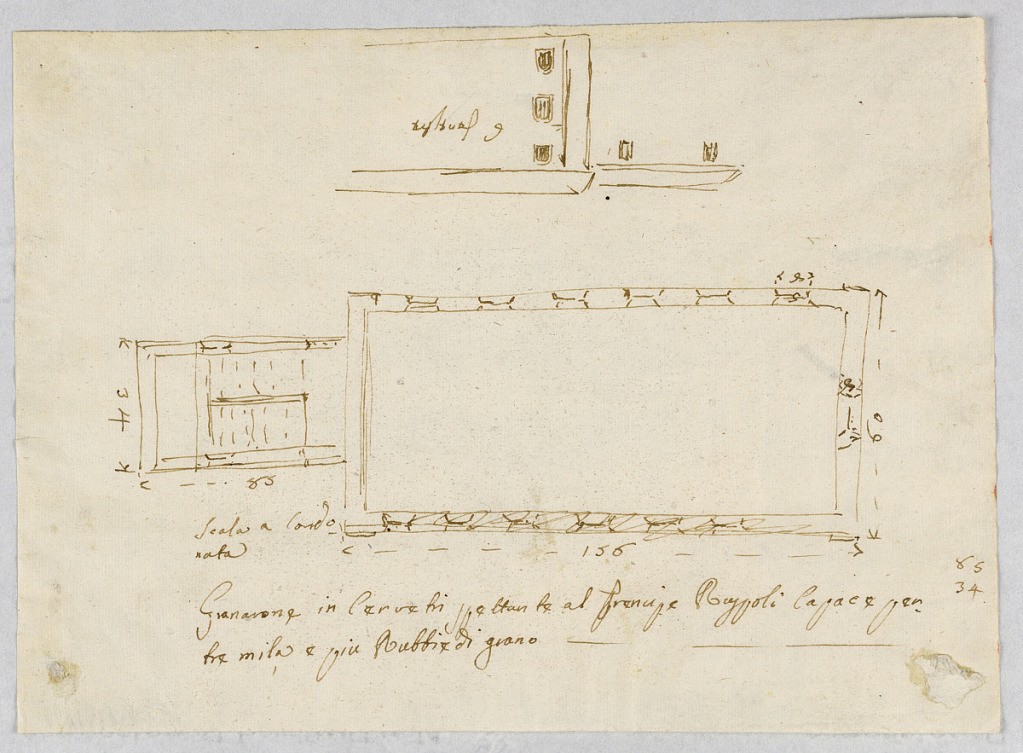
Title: Granary of Prince Ruspoli in Cerveteri
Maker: Giuseppe Barberi, Italian, 1746–1809
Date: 1780-1795
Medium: Pen and brown ink on off-white laid paper
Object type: Drawing
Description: Shown are the plan and, in opposite direction, top center, a corner of a lateral elevation showing the top of a neighboring house. Six windows are provided for in each of three stories. Two parallel flights of "cord" stairs, apparently a kind of elevator, are at he left of the plan [Staircase?]. Measurements are indicated.